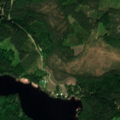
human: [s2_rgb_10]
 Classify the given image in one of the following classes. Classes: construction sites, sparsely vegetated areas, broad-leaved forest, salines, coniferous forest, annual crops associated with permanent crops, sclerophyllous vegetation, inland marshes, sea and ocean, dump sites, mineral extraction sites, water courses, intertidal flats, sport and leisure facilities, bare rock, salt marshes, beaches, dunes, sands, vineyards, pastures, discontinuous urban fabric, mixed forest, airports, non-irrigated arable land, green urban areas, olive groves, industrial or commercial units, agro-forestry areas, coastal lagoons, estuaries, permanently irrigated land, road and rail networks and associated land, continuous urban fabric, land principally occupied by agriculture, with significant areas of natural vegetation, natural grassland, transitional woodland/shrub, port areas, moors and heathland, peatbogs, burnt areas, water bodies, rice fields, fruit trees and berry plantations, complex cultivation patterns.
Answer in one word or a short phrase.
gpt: coniferous forest, mixed forest, transitional woodland/shrub, water bodies